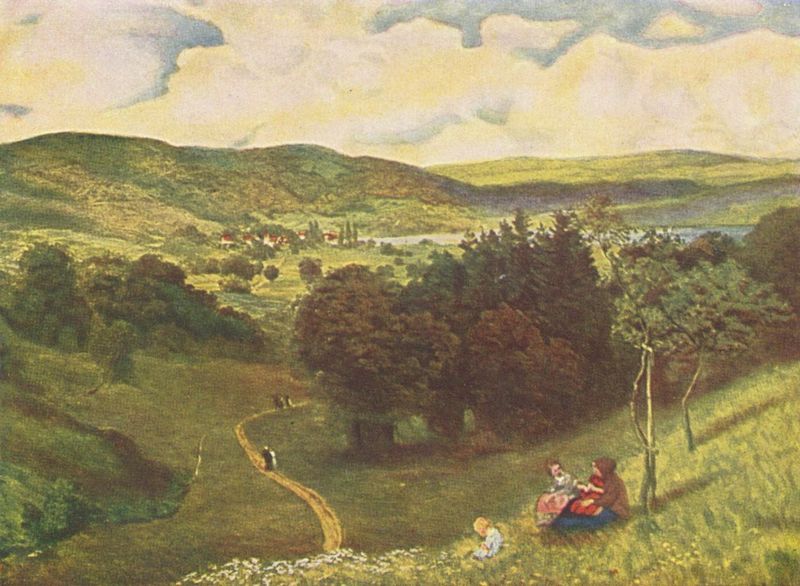
Titel: Offenes Tal
Künstler: Hans Thoma
Standort: Frankfurt (am Main)
Institution: Das Städel, Städelsches Kunstinstitut und Städtische Galerie
Schlagwörter: baum, berg, blau, gemälde, himmel, laub, mann, meer, schatten, wasser, weiß, wolken, bäume, fluss, frauen, gelb, grün, landschaft, menschen, mädchen, ocker, see, sitzen, stadt, ufer, äste, blumen, braun, frau, kreide, licht, reden, schwarz, strasse, zeichnung, blick, blüten, gebäude, gras, rot, weg, wiese, wolke, gespräch, mensch, öl, bach, ferne, horizont, häuser, hügel, natur, weite, busch, büsche, gebüsch, gewässer, kirche, pfad, sonne, wege, wiesen, mantel, sitzend, familie, kind, mutter, paar, personen, tal, wald, anhöhe, genre, kinder, zypressen, bewölkt, sommer, ort, abhang, feldweg, mittag, berge, hang, dorf, dächer, tag, vegetation, herbst, ausflug, baby, hügellandschaft, idylle, picknick, vogelperspektive, figuren, junge, baumkronen, blumenwiese, grass, ortschaft, spaziergang, idyll, idyllisch, landschaftsbild, wanderer, blattwerk, sonnenschein, wäldchen, spätsommer, spaziergänger, wiesenblumen, stämmchen, schwefelgelb, sonnentag, fliss, idyllische landschaft, pastorale, spazierweg, kreidezeichnung, blu, frühsommer, wiesenkraut, romantische landschaft, endlose weite, jungbäume